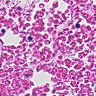
Metastatic tissue present: no